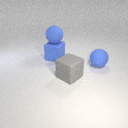
large blue rubber sphere behind large gray rubber cube